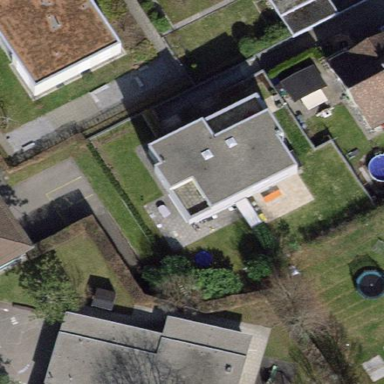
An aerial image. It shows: Terrace building.